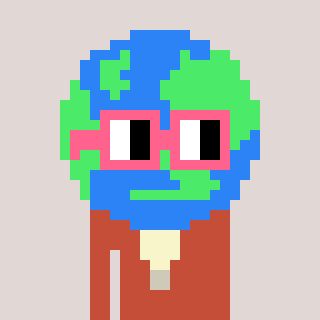
a pixel art character with square pink glasses, a earth-shaped head and a rust-colored body on a warm background